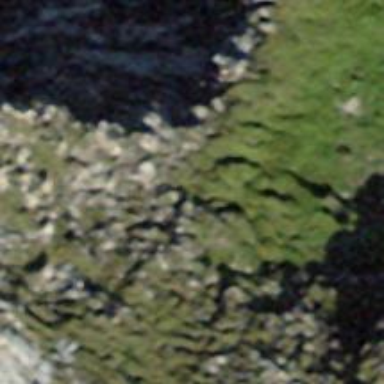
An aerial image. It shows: Arete in nature.